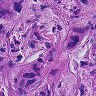
Metastatic tissue present: yes